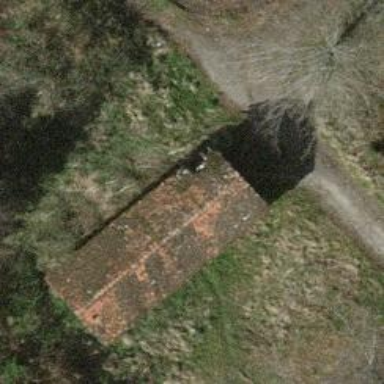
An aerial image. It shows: Shelter within building.